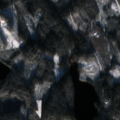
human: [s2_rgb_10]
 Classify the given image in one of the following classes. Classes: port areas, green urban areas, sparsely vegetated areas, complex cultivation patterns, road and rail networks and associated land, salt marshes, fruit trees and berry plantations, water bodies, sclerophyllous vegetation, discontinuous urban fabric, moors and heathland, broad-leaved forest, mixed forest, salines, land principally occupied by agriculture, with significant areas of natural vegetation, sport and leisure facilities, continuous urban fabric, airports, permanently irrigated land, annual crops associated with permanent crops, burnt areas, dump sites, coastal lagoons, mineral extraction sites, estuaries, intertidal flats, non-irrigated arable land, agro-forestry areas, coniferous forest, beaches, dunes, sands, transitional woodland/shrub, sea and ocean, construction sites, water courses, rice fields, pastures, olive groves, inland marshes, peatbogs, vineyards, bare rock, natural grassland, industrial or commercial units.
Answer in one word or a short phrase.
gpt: coniferous forest, mixed forest, transitional woodland/shrub